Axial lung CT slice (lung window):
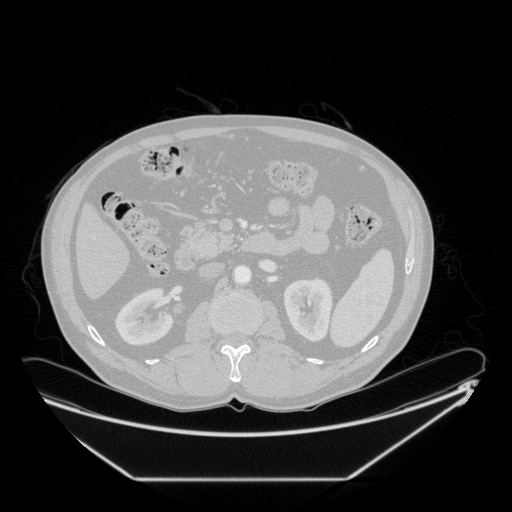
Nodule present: no